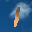
Label: 1